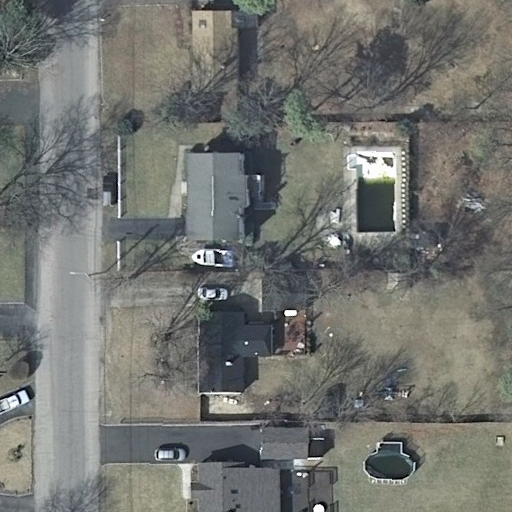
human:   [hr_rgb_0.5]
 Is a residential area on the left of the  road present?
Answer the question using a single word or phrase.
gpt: yes

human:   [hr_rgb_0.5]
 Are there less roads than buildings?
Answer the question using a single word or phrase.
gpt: yes

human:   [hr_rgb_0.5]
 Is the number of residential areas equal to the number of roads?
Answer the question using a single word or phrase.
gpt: yes

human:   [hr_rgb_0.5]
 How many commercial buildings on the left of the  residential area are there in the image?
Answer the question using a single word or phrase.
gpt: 0

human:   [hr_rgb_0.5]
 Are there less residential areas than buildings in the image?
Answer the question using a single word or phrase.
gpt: yes

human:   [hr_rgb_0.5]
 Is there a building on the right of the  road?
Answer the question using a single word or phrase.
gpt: yes

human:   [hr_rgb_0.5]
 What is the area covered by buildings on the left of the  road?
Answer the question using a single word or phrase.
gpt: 0m2

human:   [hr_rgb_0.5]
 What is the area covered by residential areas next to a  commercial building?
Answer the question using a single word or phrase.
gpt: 0m2

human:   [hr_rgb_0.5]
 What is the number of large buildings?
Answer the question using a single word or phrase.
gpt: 0

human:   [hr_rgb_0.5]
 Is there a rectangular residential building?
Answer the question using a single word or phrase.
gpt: yes

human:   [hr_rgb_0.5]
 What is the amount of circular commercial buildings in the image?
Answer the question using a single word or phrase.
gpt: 0

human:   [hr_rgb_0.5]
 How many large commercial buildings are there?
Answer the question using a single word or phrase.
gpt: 0

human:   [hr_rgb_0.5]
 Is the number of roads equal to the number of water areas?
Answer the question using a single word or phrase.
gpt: no

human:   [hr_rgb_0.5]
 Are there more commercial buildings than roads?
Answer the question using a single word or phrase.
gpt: no

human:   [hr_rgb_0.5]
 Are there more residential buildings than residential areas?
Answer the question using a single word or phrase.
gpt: yes

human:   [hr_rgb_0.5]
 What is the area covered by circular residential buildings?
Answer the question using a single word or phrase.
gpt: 0m2

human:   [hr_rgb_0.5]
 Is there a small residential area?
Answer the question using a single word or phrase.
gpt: no

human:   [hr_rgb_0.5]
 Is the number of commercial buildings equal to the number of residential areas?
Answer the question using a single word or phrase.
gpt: no

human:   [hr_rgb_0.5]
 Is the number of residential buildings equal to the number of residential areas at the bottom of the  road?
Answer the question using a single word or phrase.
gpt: no

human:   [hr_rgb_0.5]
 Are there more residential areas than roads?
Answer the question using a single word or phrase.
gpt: no

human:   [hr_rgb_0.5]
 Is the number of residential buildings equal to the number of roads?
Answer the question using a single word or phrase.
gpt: no

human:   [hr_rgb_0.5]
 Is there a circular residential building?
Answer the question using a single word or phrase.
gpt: no

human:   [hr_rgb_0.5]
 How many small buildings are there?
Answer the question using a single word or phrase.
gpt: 2

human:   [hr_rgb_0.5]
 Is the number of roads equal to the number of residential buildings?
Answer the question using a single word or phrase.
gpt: no

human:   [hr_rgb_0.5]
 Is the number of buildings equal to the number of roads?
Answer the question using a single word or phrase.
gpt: no

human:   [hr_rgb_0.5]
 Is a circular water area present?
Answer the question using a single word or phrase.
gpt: no

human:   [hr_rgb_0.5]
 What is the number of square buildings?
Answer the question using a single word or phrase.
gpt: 0

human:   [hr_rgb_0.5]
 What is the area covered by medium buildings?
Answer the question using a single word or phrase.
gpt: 696m2

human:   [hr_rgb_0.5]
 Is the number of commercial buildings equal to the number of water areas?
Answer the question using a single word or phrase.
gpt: yes

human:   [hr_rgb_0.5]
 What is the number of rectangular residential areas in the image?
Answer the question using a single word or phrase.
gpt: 1

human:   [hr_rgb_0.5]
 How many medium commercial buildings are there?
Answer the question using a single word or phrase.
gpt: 0

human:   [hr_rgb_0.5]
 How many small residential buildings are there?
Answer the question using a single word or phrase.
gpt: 0

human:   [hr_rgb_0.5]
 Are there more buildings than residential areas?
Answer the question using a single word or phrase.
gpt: yes

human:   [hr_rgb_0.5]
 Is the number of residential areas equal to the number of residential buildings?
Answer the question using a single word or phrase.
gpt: no

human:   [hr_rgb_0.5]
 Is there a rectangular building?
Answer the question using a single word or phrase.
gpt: yes

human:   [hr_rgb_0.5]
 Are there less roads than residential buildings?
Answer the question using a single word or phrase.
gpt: yes